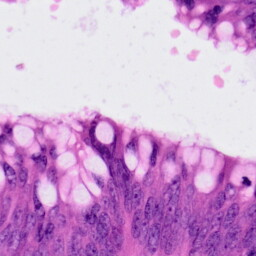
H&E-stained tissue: Colon